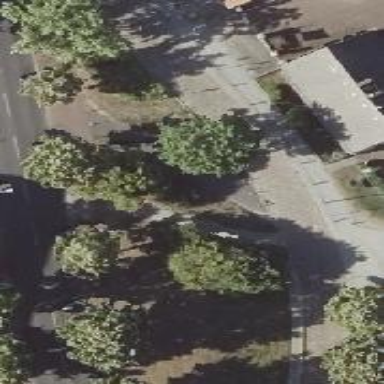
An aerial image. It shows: Asphalt footway.